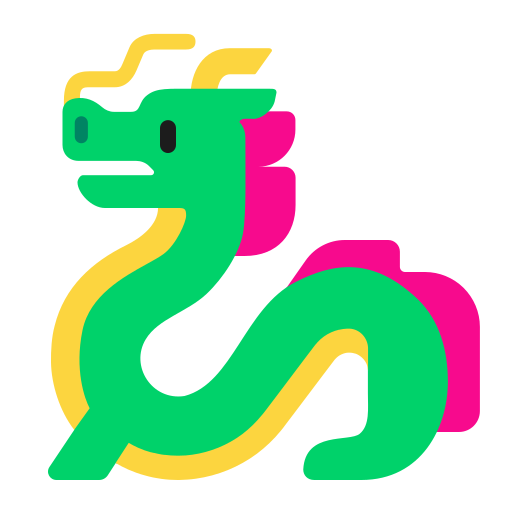
dragon flat